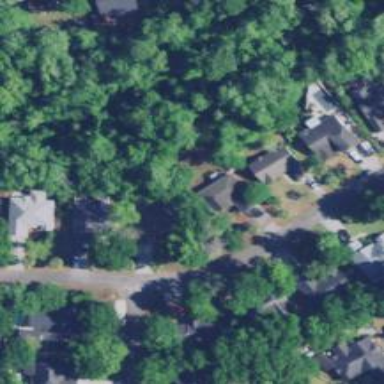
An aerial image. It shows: Neighborhood.